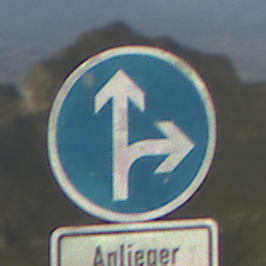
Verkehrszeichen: VorgeschriebeneFahrtrichtungGeradeausOderRechts
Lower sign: PersonengruppenFrei2
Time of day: SunriseSunset
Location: Outdoor (Nature)
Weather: PartlyCloudy
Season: NotSpecified
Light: Natural